Question: I'm getting a issue with the image background repeating(see image). Even though i have set the CSS property to no-repeat. The source is <URL>
PS sorry about the image being so big.
also is there any good tools/resources I can use as i'm new to creating a mobile site..

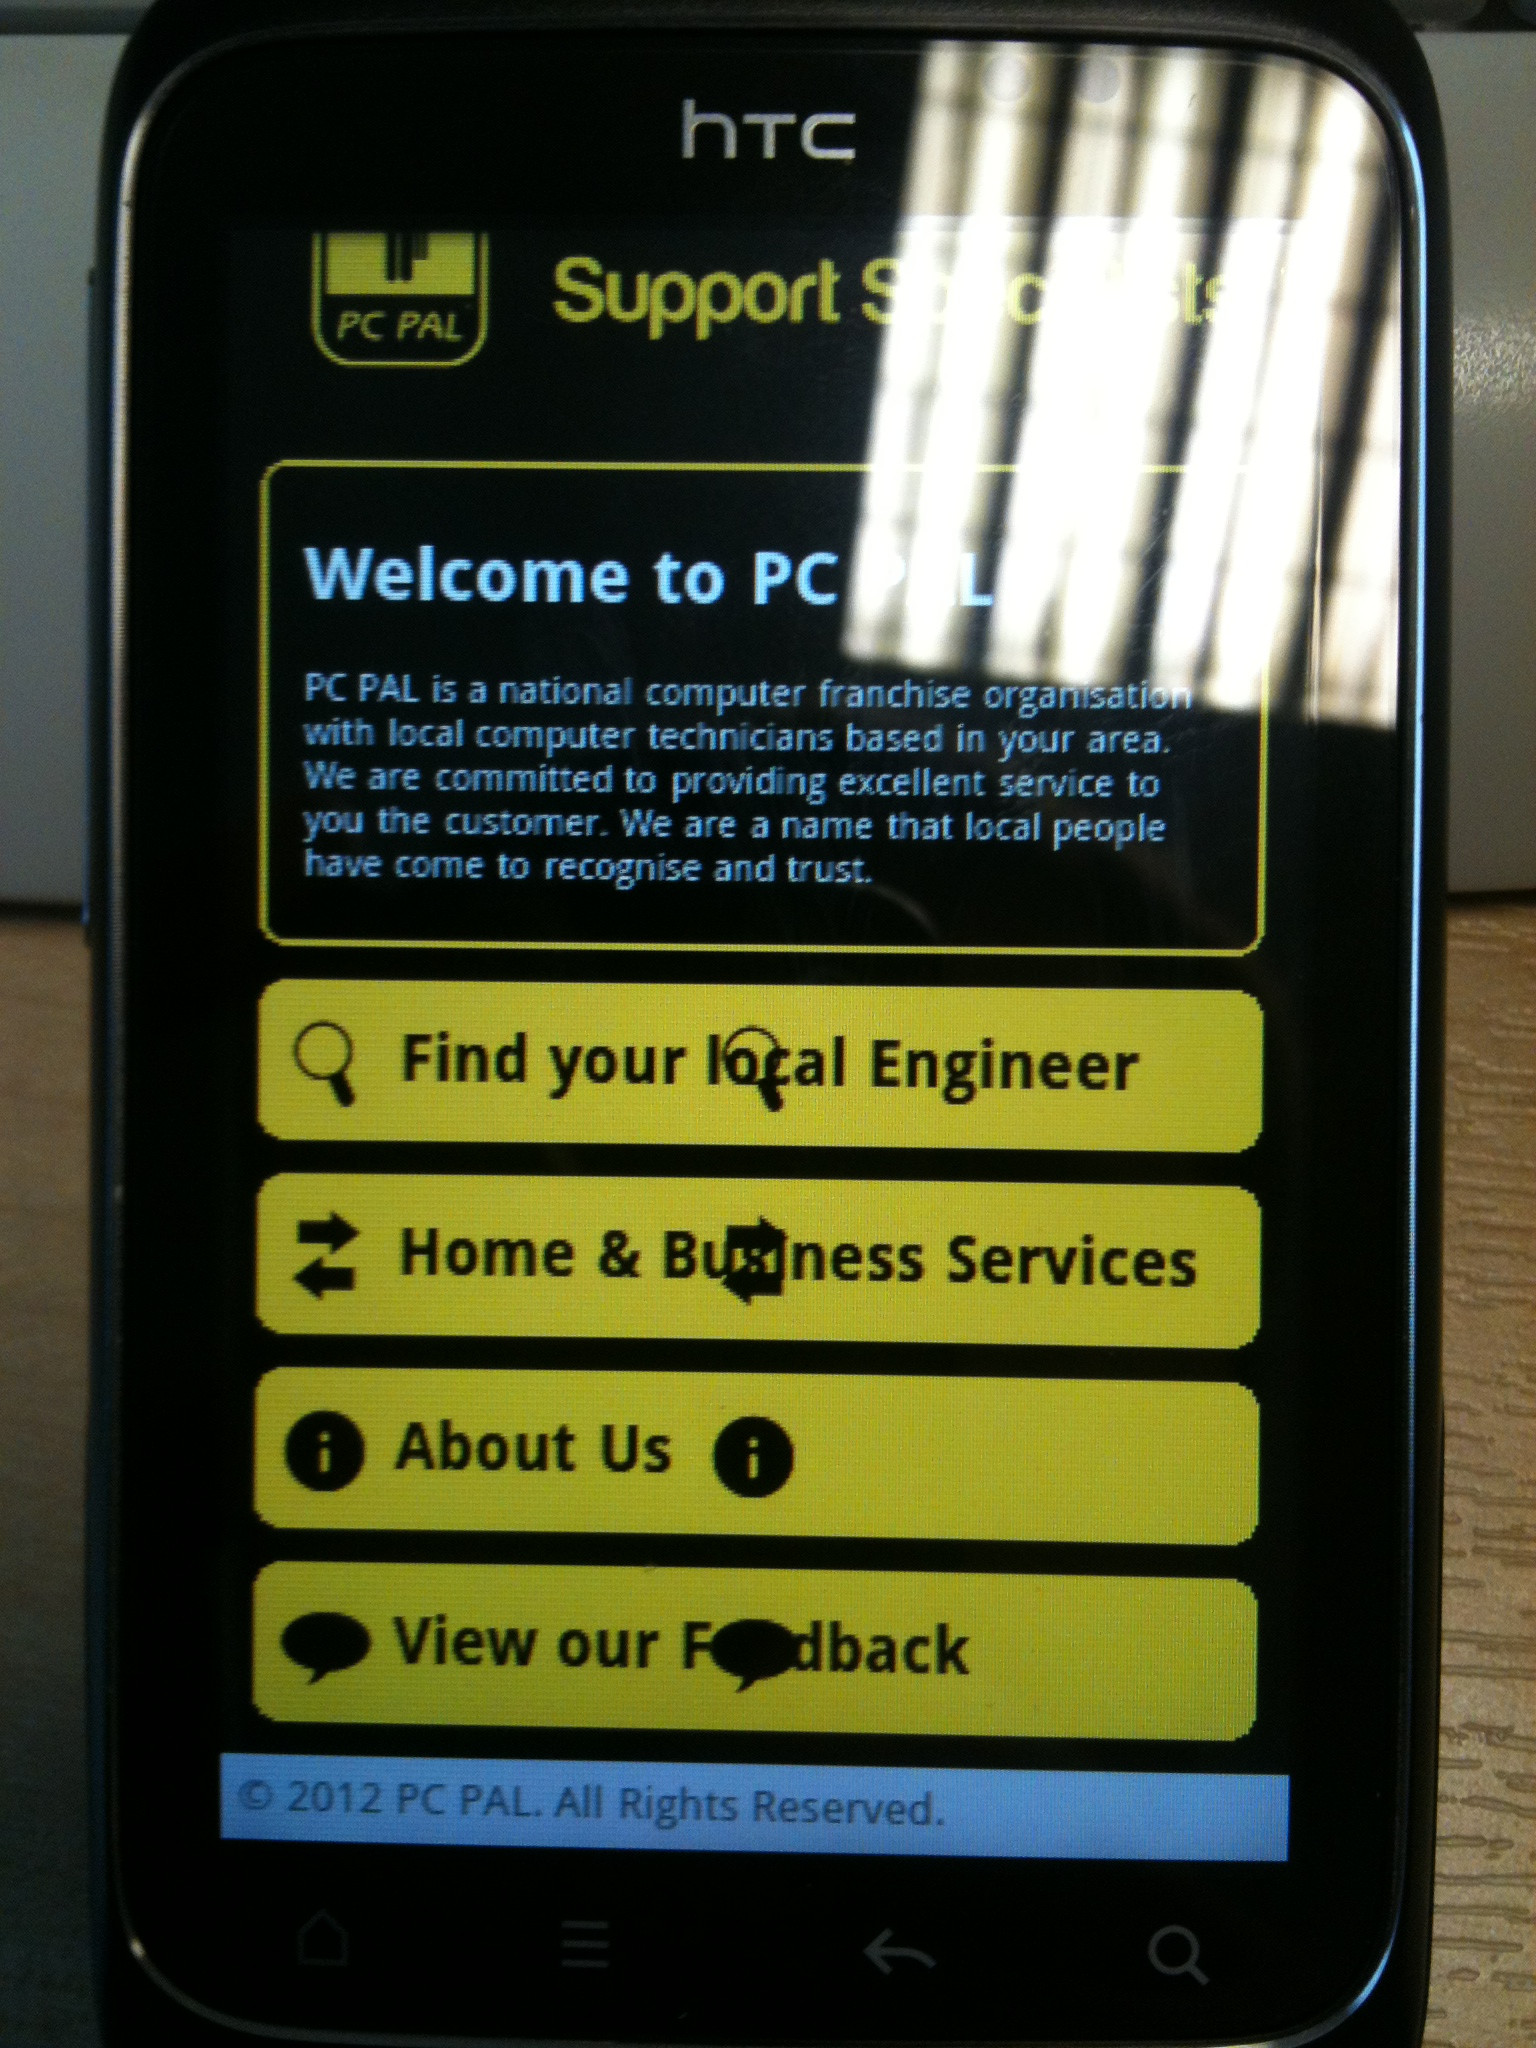
Answer: I have solved my own issue in the end. I removed a comma from my CSS code..
'''
background-position: 5px, center;
'''
to
'''
background-position: 5px center;
'''
Many Thanks to those who took the time to read my problem